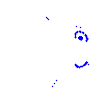
Particle: electron